Question: I'm calculating the Spearman rank correlation coefficient between two vectors using <URL>.
'''
[rho, p] = corr(freq_type1, freq_type2, 'type', 'Spearman');
'''
These vectors represent the frequency of terms in a different types of document. For example, type1 might be a webpage and type2 might be a newspaper article. So each vector 'freq_type1' and 'freq_type2' is 1 by 'n' where 'n' is the number of of terms in my vocabulary. The reason that I am calculating rank correlation is I want to be able to say whether the vocabulary differs in frequency between the different types of document. I normalize each vector, so that the rank corresponds to the percentage of documents each vocabulary term appears in.
The call above returns rho = .8879 and p = 0
As I understand it, when p is small the correlation is significant, but this is so extremely small that I am slightly concerned.
My first thought was that maybe the function didn't return p-values for the Spearman method. To test the method, I tried calculating the correlation of two random vectors.
'''
[rho, p] = corr(rand(5,1), rand(5,1), 'type', 'Spearman');
'''
This returns rho = 0.80 and p = 1.3, so the function seems to be working.
This is what my data distribution looks like on a loglog plot.

From the <URL>, the p-value for Spearman is computed using permutation distributions.
Here is my understanding of how this calculation works, building on the Wikipedia article about <URL>. Initially the correlation coefficient is calculated as the
"observed value of the test statistic, T(obs)".
Then both input sets are mixed together and all possible resampling of the mixed datapoints are tested for the correlation coefficient. The one-sided p-value of the test is calculated as the proportion of sampled permutations where correlation is greater than or equal to T(obs). The two-sided p-value of the test is the proportion where it was less than or equal to T(obs).
Therefore, to get a p-value of zero, I would need to get all of the correlation coefficients for the sampled permutations to either be greater than or all be less than T(obs). That seems extremely unlikely since my datapoints don't lie exactly on a line.
Does the rank correlation require the data to be mean centered or some other constraint?
Here is a <URL>, if you want to see if you get the same results.
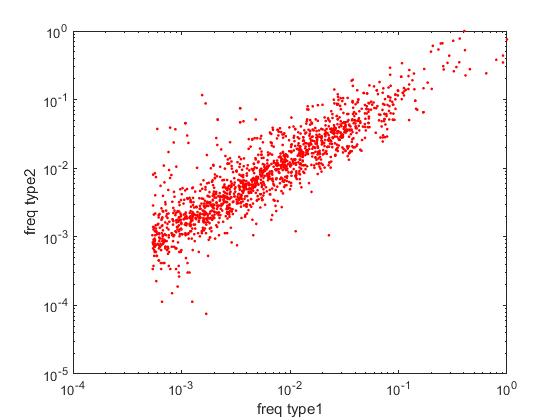
Answer: You'll have to look elsewhere for in depth statistical advice, but I can show what the Octave (MATLAB clone) code is doing (which btw returns exactly the same results you observe). Here's the relevant code commented with the observed values:
'''
% --> from previous computations, R = 0.88786, NN=1540
% SIGNIFICANCE TEST
tmp = 1 - R.*R;
% --> tmp = 0.21171
t = R.*sqrt(max(NN-2,0)./tmp);
% --> t = 75.675
sig = tcdf(t,NN-2);
% --> sig = 1
sig = 2 * min(sig,1 - sig);
% --> sig = 0 (same as p which is reported)
'''
Again, you may want to consult with someone more familiar with statistics for an understanding of these steps, but my conclusion is that, yes, given the large size of the data set there is unquestionably a significant (nonzero) correlation.